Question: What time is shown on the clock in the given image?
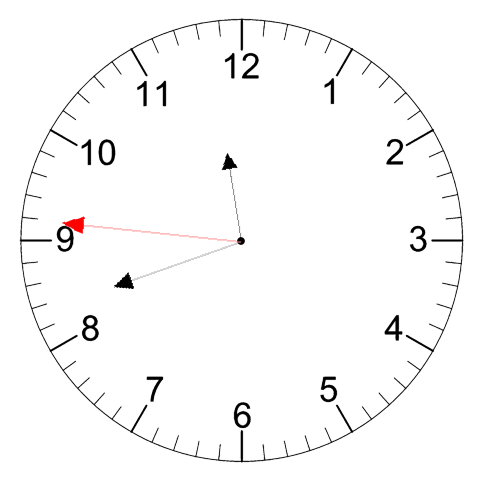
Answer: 11:41:46